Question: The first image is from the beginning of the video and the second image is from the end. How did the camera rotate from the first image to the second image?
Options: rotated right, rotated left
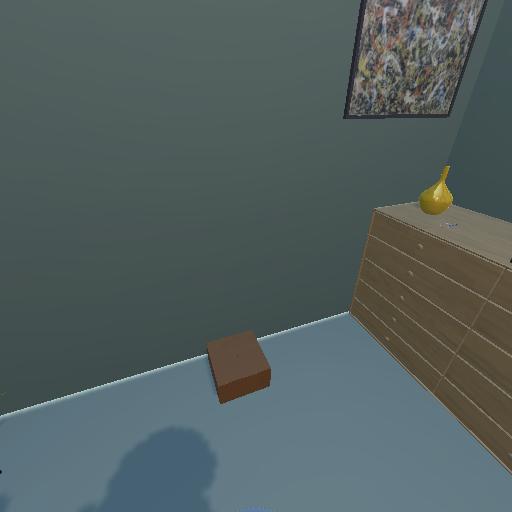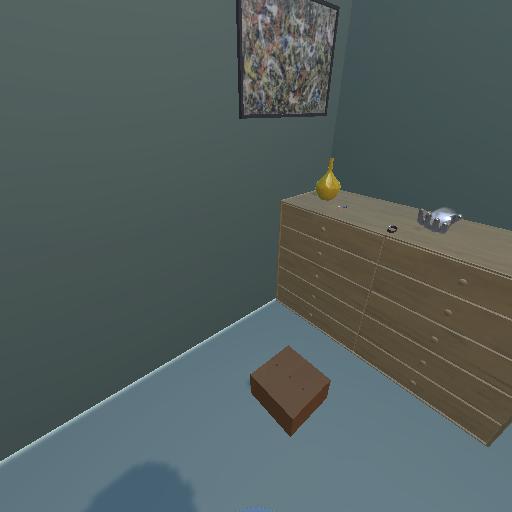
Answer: rotated right